Question: Is it possible to verify that a number can be decomposed into a sum of powers of 2 where the exponents are sequential?
Is there an algorithm to check this?
Example:
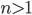
Answer: The binary representation would have a single, consecutive group of 1 bits.
To check this, you could first identify the value of the <URL>.
This leads to the following formula for a given 'x':
'''
(x & (x + (x & -x))) == 0
'''
This expression is also true when 'x' is zero. If that case needs to be rejected as a solution, you need an extra condition for that.
In Python:
'''
def f(x):
return x > 0 and (x & (x + (x & -x))) == 0
'''